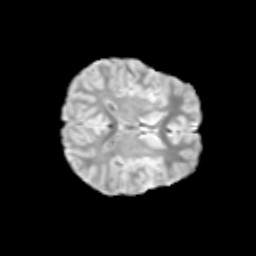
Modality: T2w
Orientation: axial
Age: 13
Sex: female
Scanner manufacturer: siemens
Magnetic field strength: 3 T
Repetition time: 3.8 s
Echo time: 0.07 s